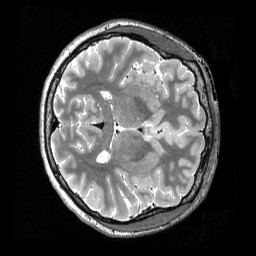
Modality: T2w
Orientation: axial
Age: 23
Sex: female
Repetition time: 3.2 s
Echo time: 0.563 s